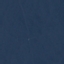
Label: SeaLake